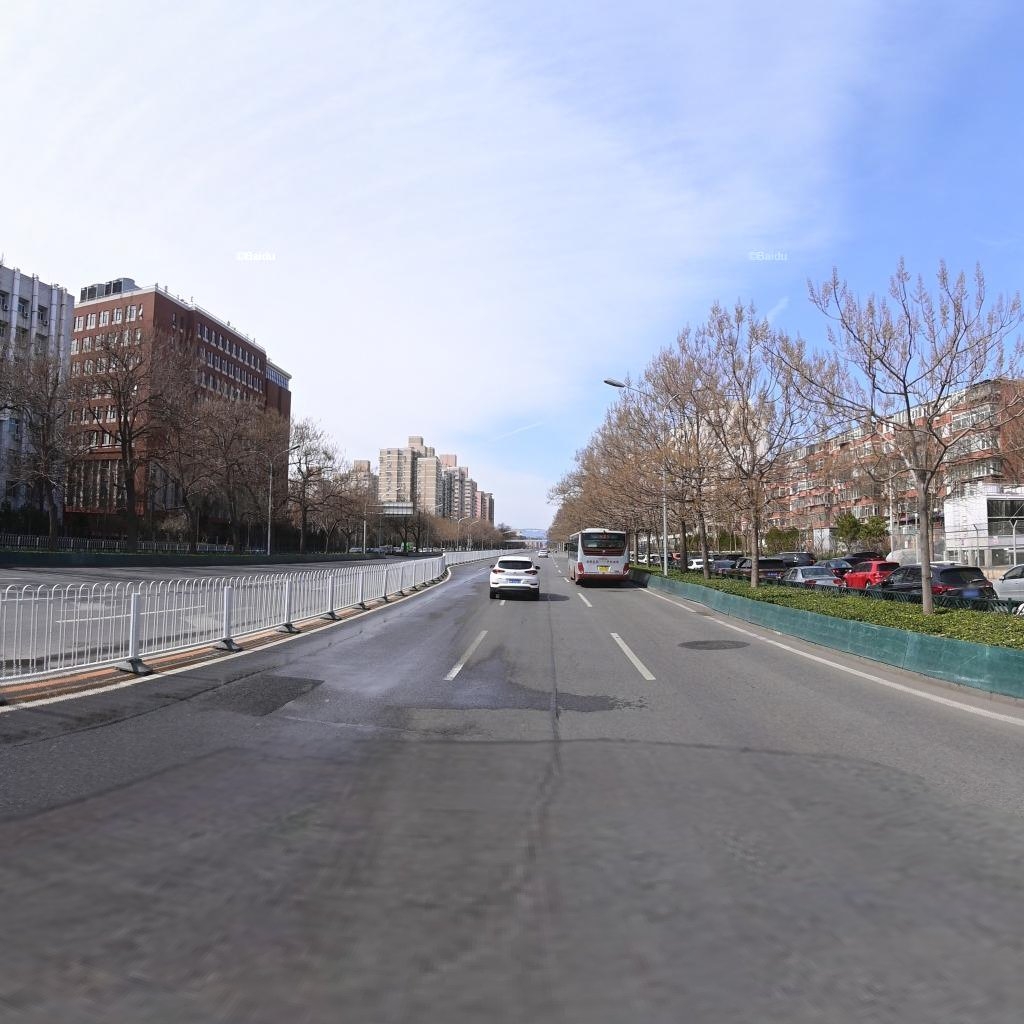
Region: Haidian
Road damage annotations: longitudinal patch